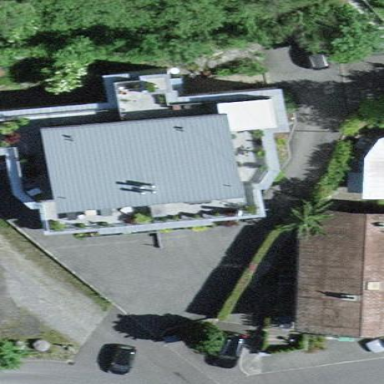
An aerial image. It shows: Residential building.